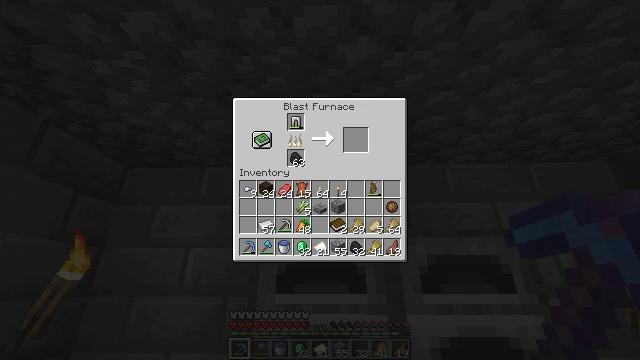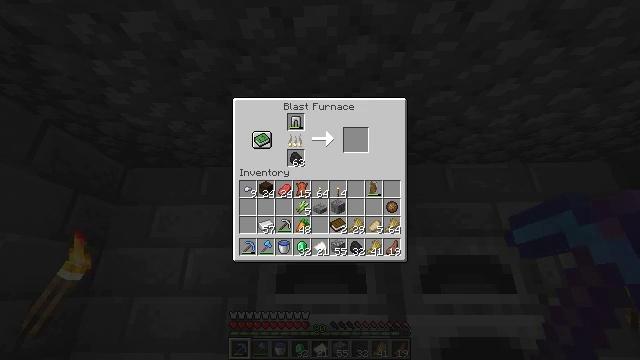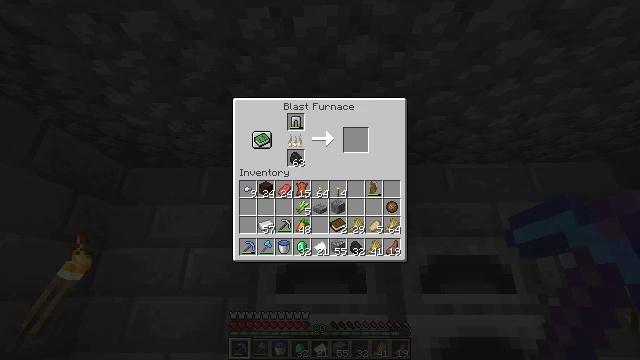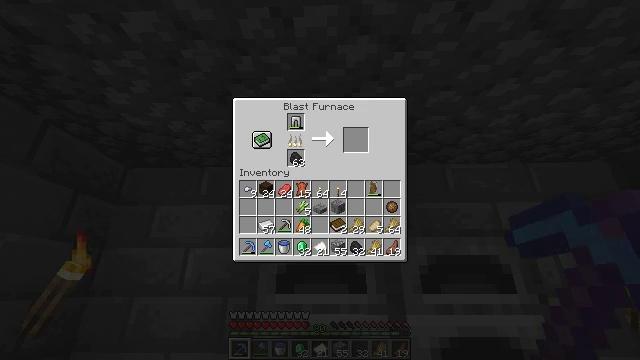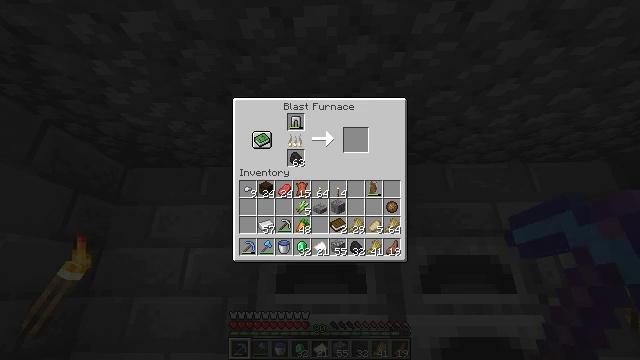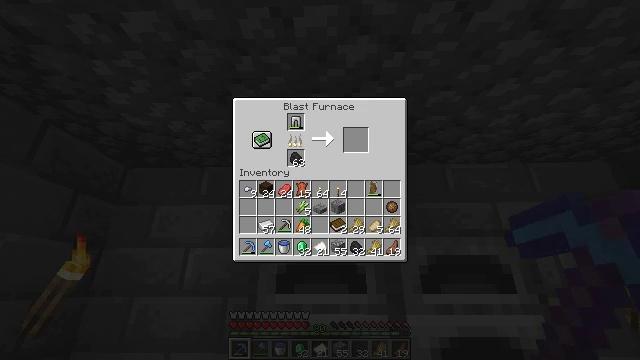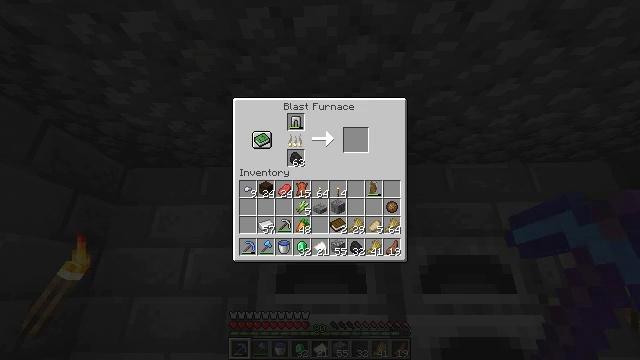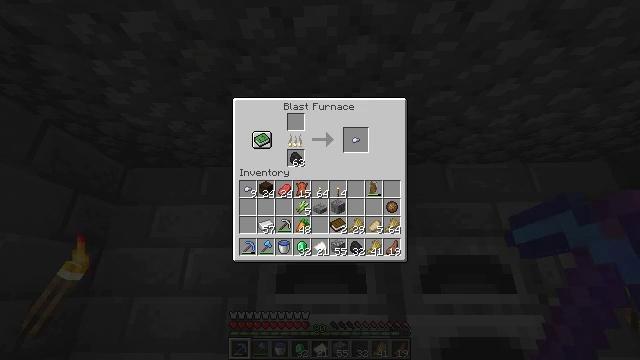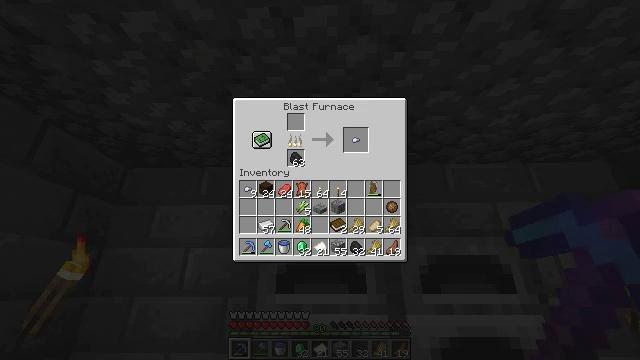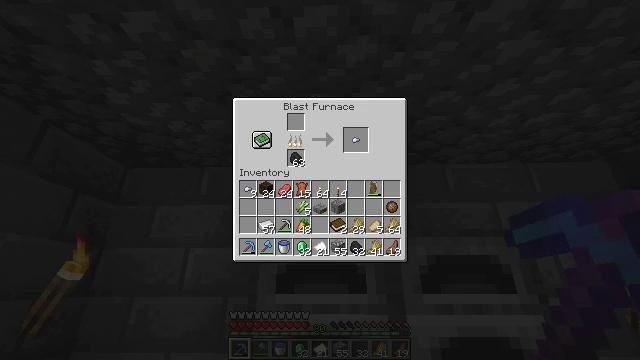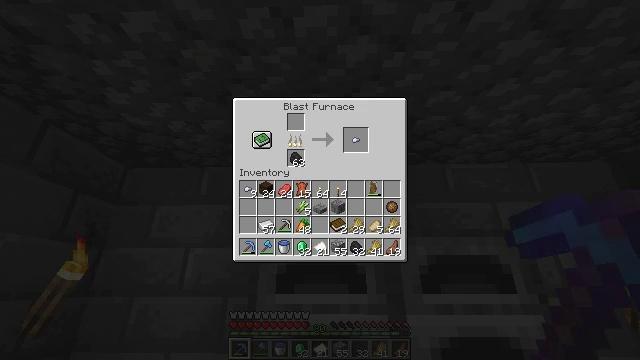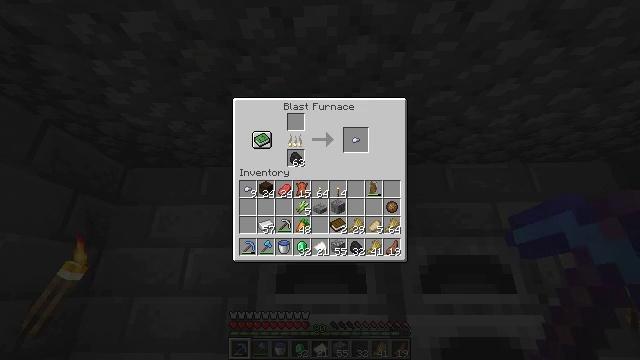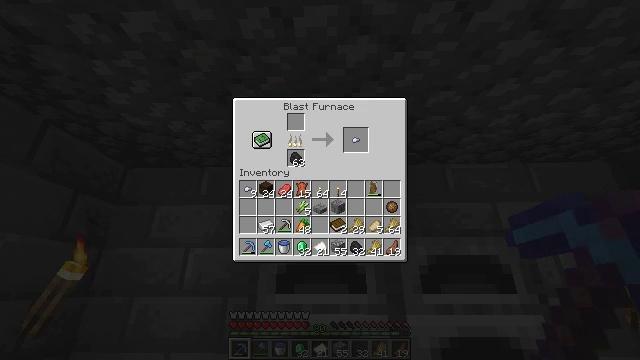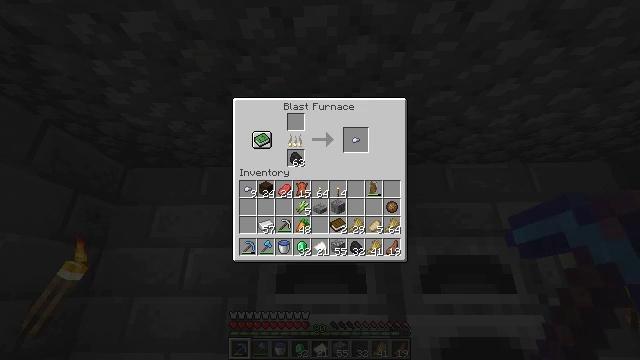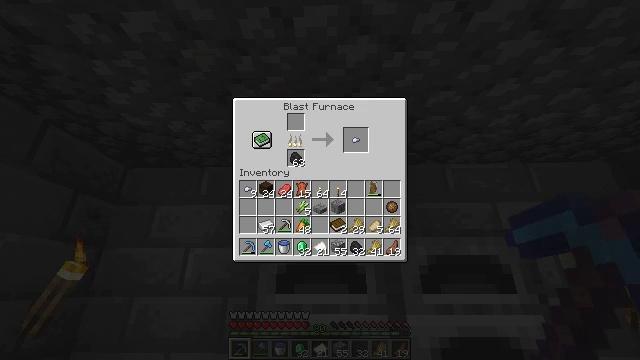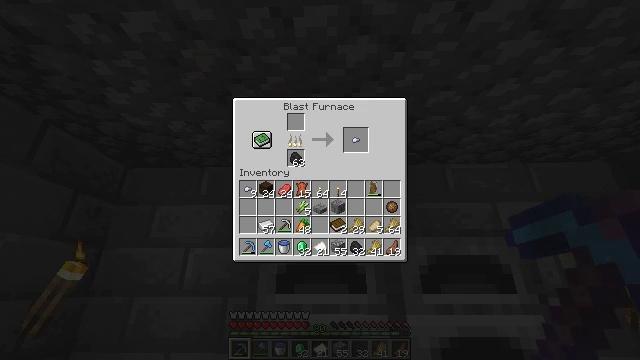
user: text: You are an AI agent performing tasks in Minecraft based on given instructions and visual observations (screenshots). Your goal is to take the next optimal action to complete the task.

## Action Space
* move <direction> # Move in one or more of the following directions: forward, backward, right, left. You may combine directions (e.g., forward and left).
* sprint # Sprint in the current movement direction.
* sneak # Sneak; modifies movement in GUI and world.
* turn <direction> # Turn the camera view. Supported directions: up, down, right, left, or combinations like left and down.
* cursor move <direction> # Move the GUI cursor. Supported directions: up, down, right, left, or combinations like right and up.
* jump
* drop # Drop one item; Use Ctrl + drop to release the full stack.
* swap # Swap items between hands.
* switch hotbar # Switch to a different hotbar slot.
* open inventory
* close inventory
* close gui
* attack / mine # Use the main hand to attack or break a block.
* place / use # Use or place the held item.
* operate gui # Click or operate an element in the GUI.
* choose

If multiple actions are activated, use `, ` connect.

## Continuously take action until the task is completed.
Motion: motion action
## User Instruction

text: Craft iron nugget in the crafting table.
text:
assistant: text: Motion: no_op
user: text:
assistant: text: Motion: no_op
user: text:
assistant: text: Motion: no_op
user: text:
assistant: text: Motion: no_op
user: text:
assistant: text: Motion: no_op
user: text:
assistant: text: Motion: no_op
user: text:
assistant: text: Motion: no_op
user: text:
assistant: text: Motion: no_op
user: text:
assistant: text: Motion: no_op
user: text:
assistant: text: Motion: no_op
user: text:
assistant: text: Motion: no_op
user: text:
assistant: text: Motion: no_op
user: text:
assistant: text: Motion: no_op
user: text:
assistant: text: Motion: no_op
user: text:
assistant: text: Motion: no_op
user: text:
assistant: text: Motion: no_op
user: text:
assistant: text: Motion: no_op
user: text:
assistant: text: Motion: no_op
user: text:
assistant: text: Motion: no_op
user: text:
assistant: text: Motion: no_op
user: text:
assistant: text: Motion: no_op
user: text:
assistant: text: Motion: no_op
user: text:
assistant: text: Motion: sneak
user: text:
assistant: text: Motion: sneak
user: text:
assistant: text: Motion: sneak
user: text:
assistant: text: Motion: sneak, operate gui
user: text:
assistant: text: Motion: sneak, operate gui
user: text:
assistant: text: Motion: sneak
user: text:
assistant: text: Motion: sneak
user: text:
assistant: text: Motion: no_op